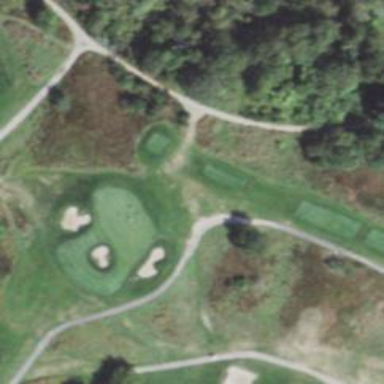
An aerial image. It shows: Path for both roads and golfers.